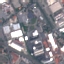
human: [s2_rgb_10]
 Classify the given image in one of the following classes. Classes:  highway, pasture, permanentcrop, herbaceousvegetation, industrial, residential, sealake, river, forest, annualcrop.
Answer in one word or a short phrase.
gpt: Industrial